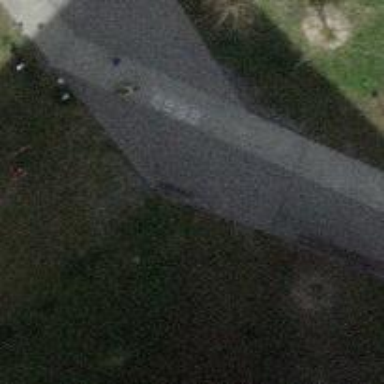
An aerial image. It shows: Concrete bench.